Question: Here's a google chart I've made:

I want the legend paging gone. On page 2 there are only 2 items, and obviously these 2 items could easily fit without paging.
After spending some time researching and playing around, it seems my only options are:
1. Make the chart area higher - It's already too big
2. Make the text smaller - It's already too small
3. Hide the legend and make my own - This is my last resort
Does anyone know how I can modify the legend height to fit the other 2 items?
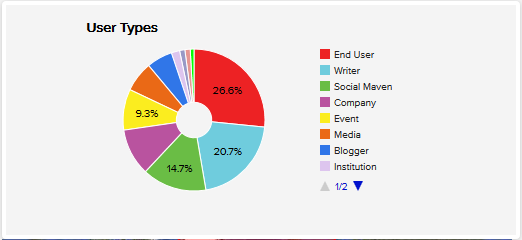
Answer: It looks like you have extra vertical space at the bottom of the chart that you could use to expand the chartArea into:
'''
chartArea: {
height: '85%',
top: '13%'
}
'''
If that is not a viable solution, your only choice is to build a custom legend, as the API does not support altering the dimensions of the legend directly.